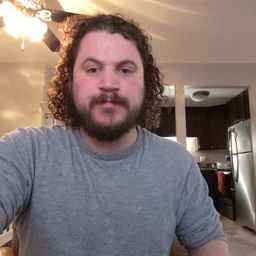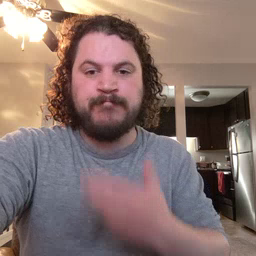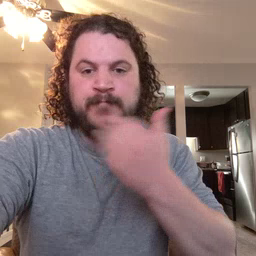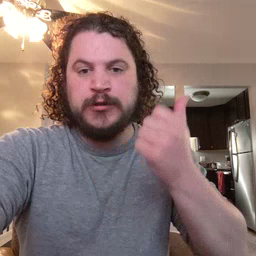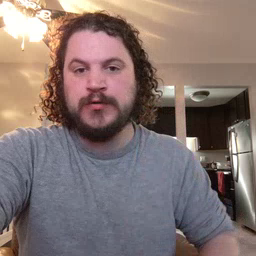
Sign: better